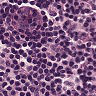
Metastatic tissue present: no